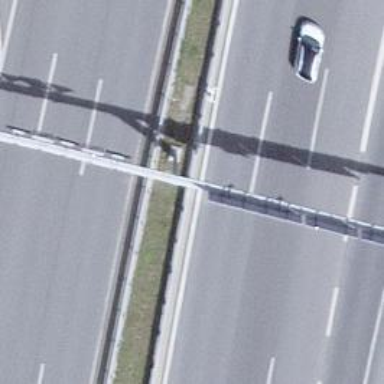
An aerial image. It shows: Gantry with signals.